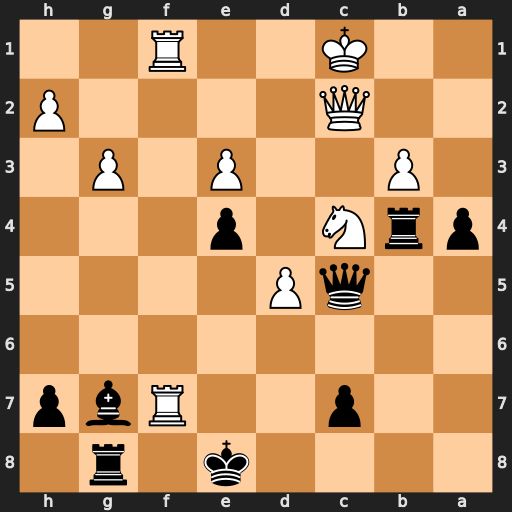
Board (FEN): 4k1r1/2p2Rbp/8/2qP4/prN1p3/1P2P1P1/2Q4P/2K2R2
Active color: b
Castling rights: -
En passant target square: -
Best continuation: axb3 Qxe4+ Kd8